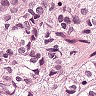
Metastatic tissue present: yes